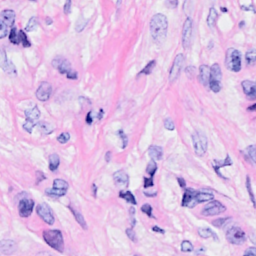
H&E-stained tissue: Breast